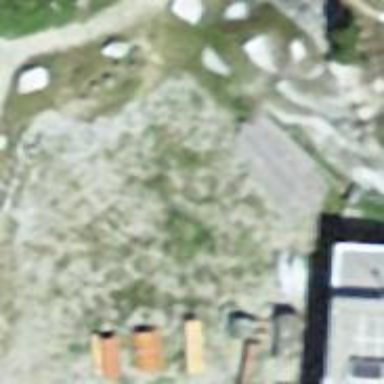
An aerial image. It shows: Playground featuring slide.